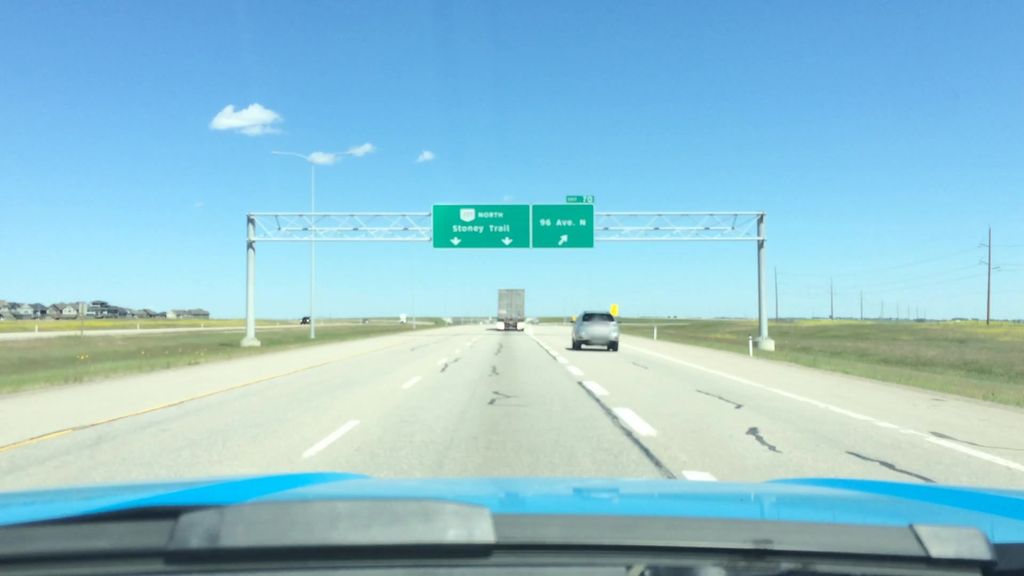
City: calgary